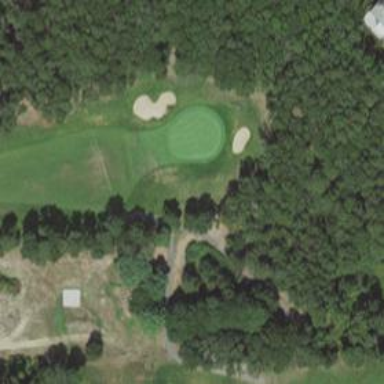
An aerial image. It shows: Golf hole.